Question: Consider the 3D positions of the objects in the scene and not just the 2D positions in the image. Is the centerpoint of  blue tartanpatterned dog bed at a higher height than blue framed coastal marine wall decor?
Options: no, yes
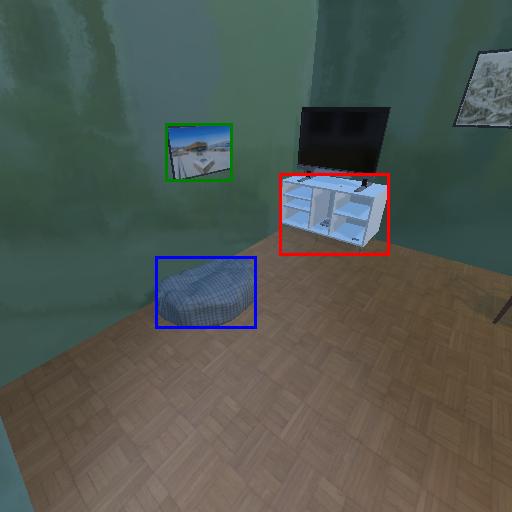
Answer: no